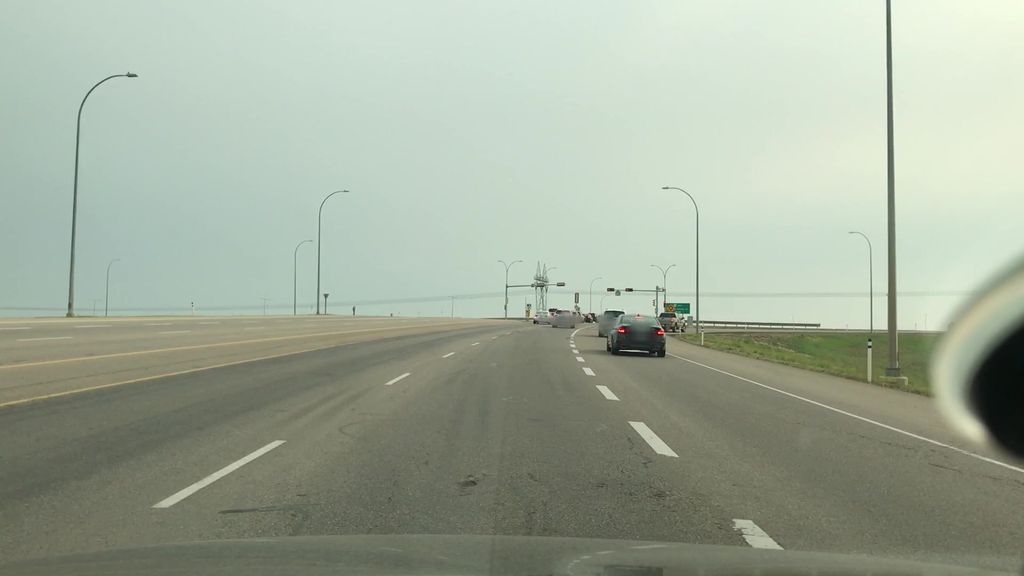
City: edmonton